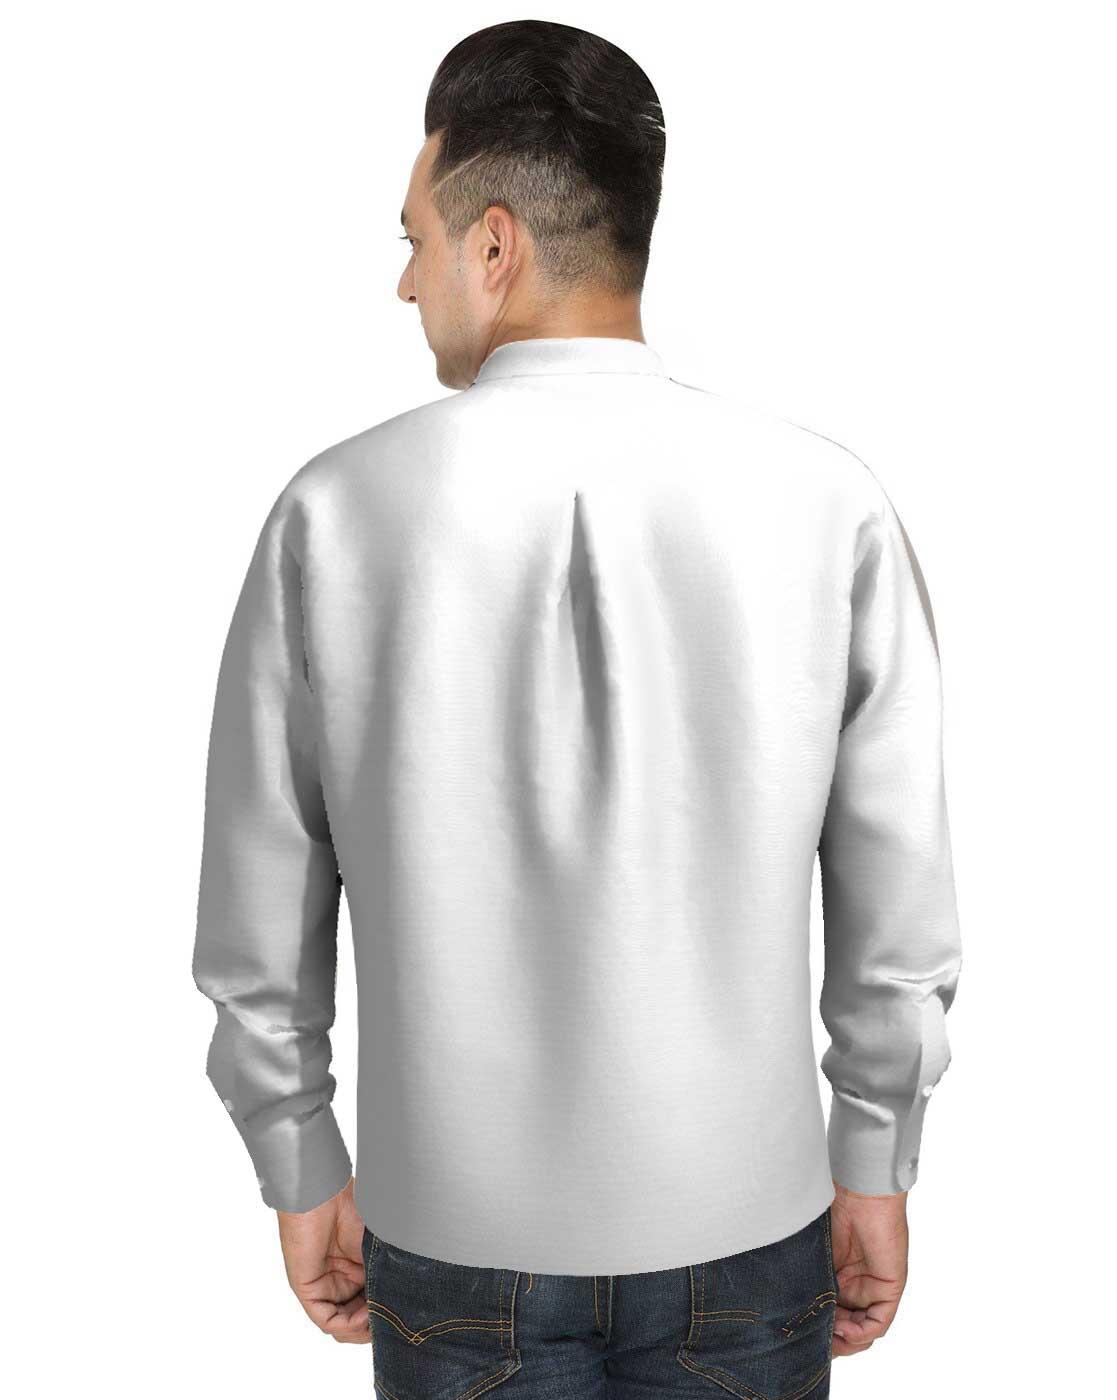
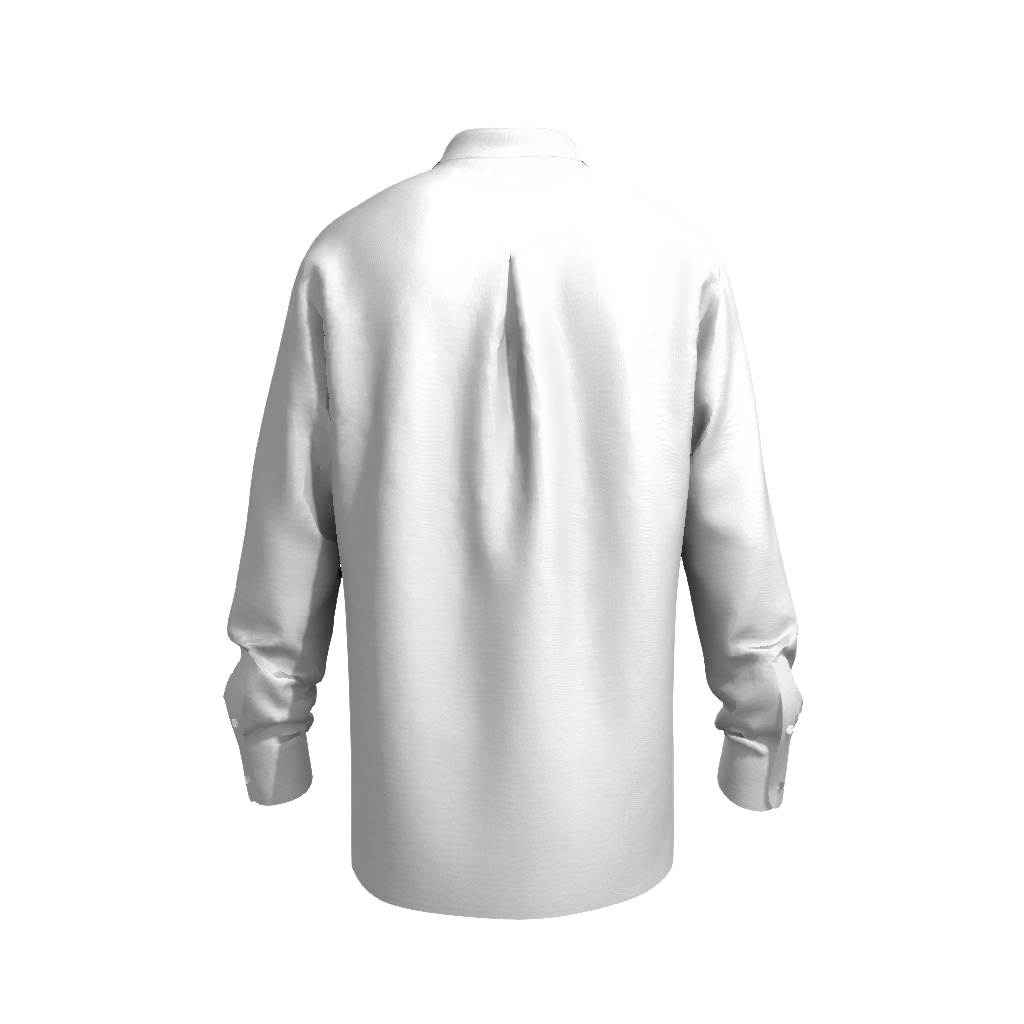
Clothing description: white regular fit button up tee